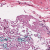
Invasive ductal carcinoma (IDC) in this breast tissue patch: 0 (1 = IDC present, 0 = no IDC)